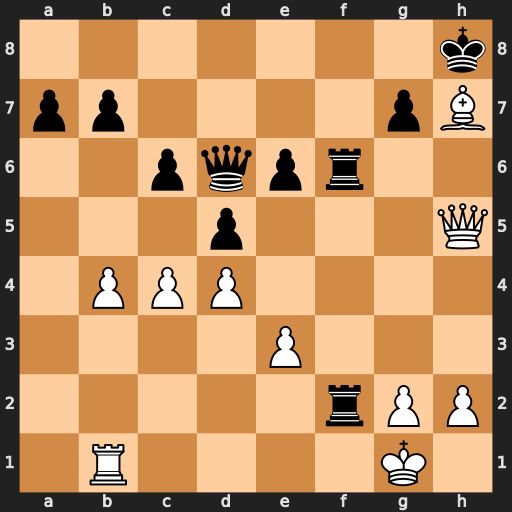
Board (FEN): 7k/pp4pB/2pqpr2/3p3Q/1PPP4/4P3/5rPP/1R4K1
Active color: w
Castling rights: -
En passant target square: -
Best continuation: Bg6+ Kg8 Qh7+ Kf8 Qh8+ Ke7 Qe8#